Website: walmart
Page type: billing-address
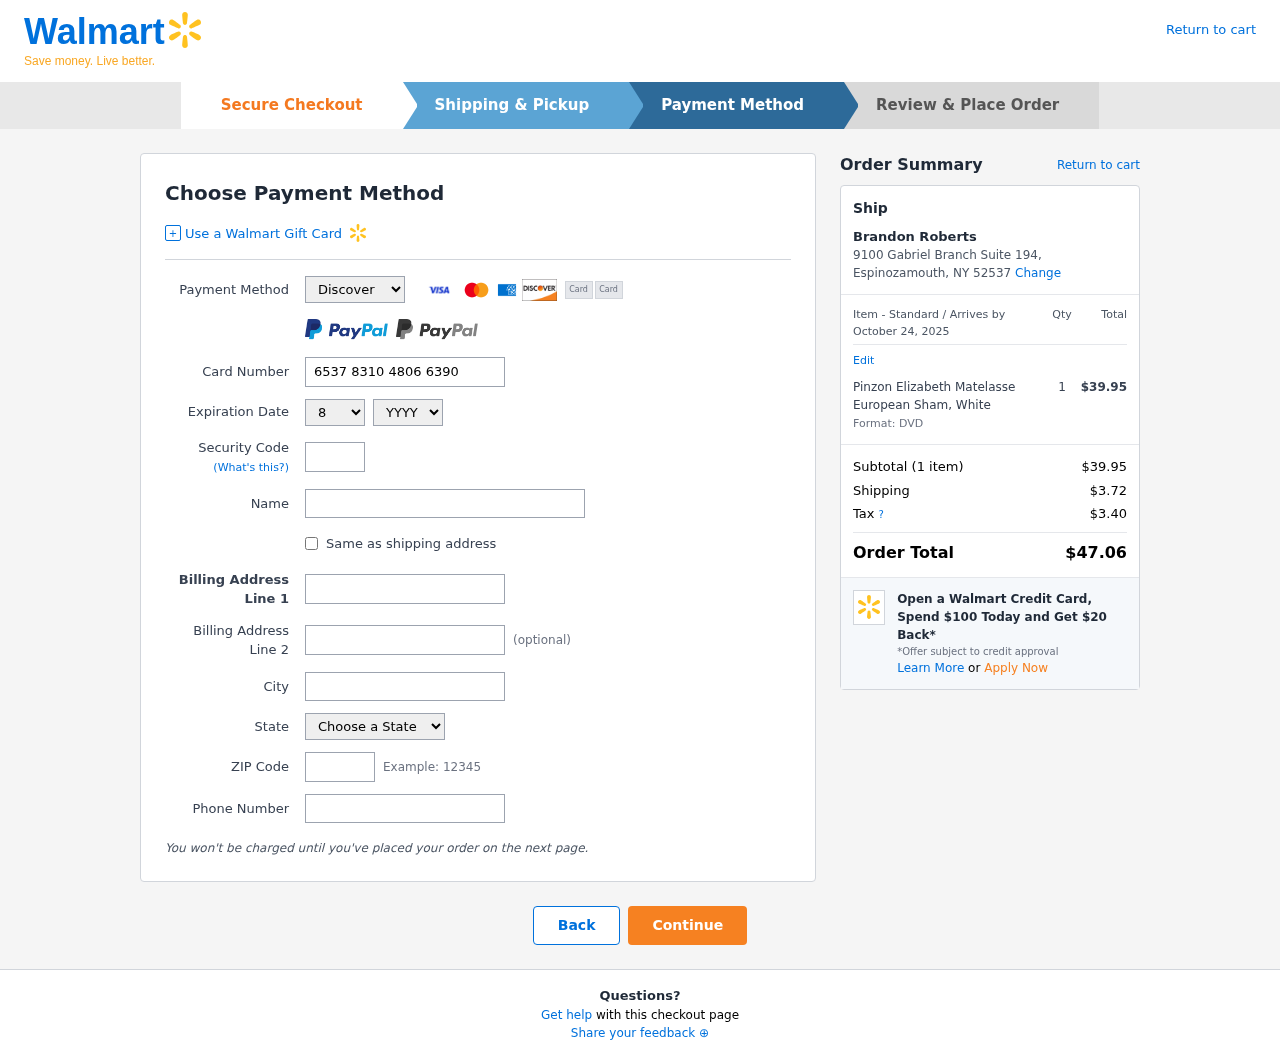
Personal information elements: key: PII_CARD_CVV
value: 119
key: PII_CARD_EXPIRY_MONTH
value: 08
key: PII_CARD_EXPIRY_YEAR
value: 28
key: PII_CARD_NUMBER
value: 6537 8310 4806 6390
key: PII_CARD_TYPE
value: Discover
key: PII_CITY
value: Espinozamouth
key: PII_CITY_STATE_ZIP
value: Espinozamouth, NY 52537
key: PII_FULLNAME
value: Brandon Roberts
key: PII_PHONE
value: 7108667334
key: PII_POSTCODE
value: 52537
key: PII_STATE
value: New York
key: PII_STREET
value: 9100 Gabriel Branch Suite 194
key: PII_FULLNAME2
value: Brandon Roberts
Product elements: key: PRODUCT1_NAME
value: Pinzon Elizabeth Matelasse European Sham, White
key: PRODUCT1_PRICE
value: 39.95
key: PRODUCT1_QUANTITY
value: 1
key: PRODUCT1_DESC
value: Format: DVD
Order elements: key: ORDER_DELIVERY_DATE
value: October 24, 2025
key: ORDER_NUM_ITEMS
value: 1
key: ORDER_SUBTOTAL
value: $39.95
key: ORDER_SHIPPING_COST
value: $3.72
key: ORDER_TAX
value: $3.40
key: ORDER_TOTAL
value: $47.06